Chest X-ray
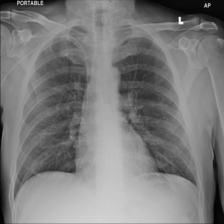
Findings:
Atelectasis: negative
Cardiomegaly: negative
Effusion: negative
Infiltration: positive
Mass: negative
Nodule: negative
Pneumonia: negative
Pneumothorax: negative
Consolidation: negative
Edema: negative
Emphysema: negative
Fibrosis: negative
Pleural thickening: negative
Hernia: negative